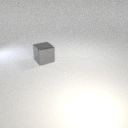
large gray metal cube